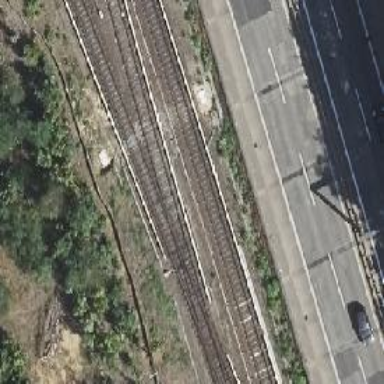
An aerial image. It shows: Yard used for service activities. There is electrified light rail track in the area.